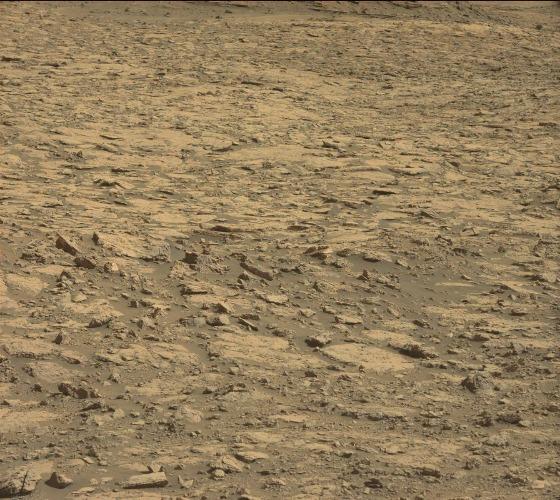
Terrain classes present: Bedrock, Gravel / Sand / Soil, Rock